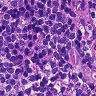
Metastatic tissue present: no